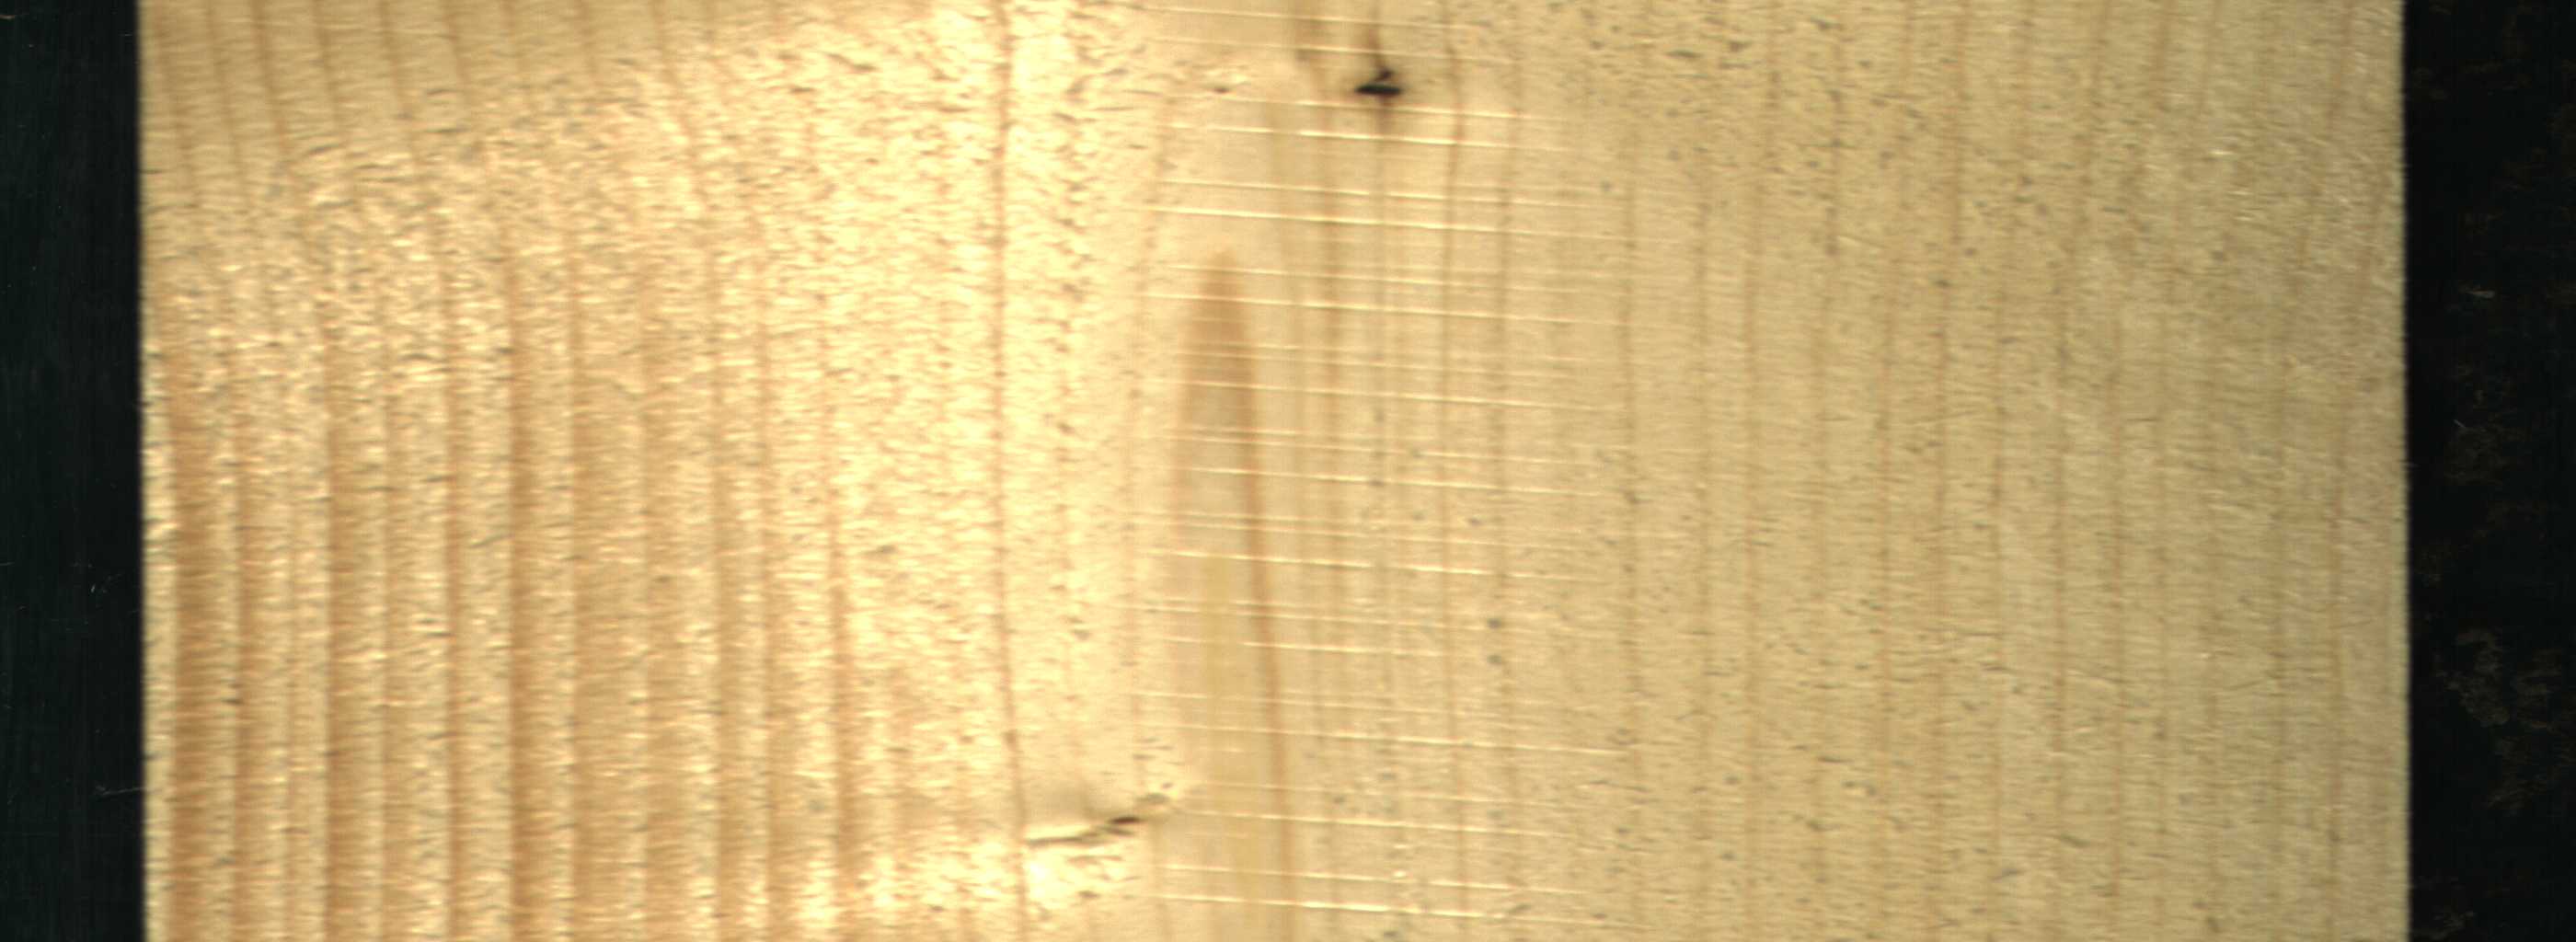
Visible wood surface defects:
Dead_Knot